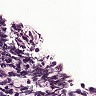
Metastatic tissue present: no